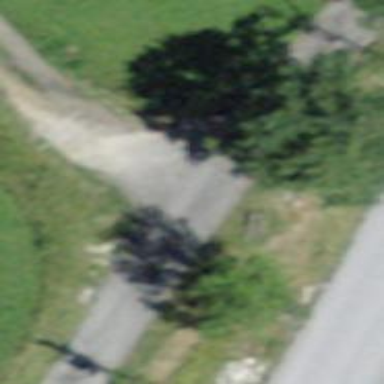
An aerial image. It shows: Bench.